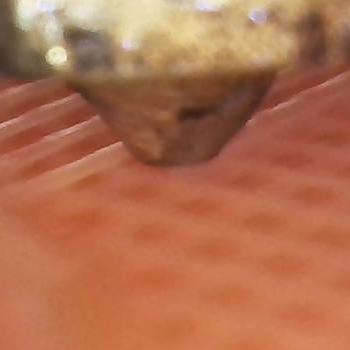
Flow rate: 300%